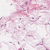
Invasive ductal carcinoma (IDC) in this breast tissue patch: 0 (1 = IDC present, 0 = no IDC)